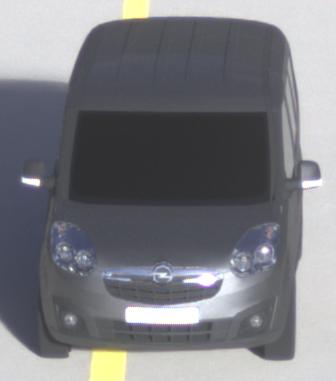
Make: Opel
Model: Combo Combi L1H1 1.4
Detailed model: Combo (D) Combi
Model produced from: 2012/01
Model produced until: 2013/11
Doors: 5
Color: gray
Road condition: dry road
Daytime: morning or afternoon
Contrast: medium contrast